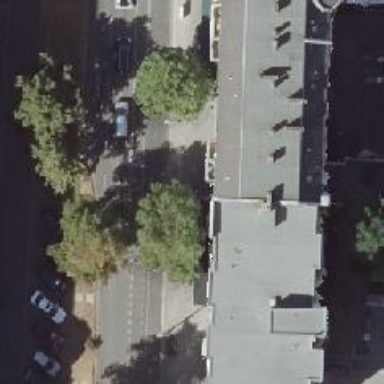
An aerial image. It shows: Taxi stand.